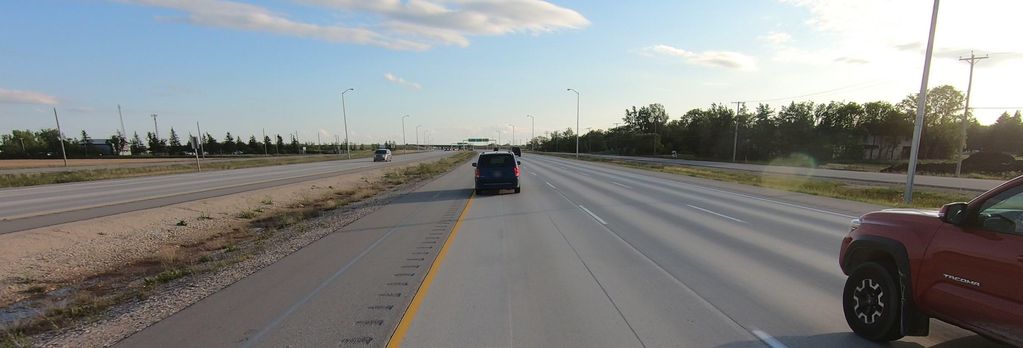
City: winnipeg